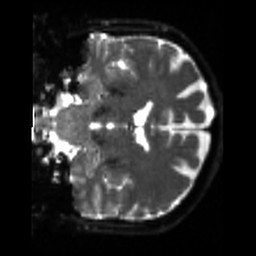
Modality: sbref
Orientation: coronal
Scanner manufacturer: siemens
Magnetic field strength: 3 T
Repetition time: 4 s
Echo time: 0.0594 s